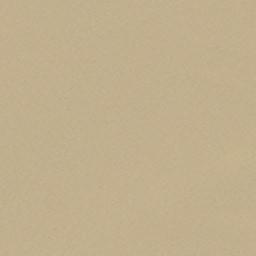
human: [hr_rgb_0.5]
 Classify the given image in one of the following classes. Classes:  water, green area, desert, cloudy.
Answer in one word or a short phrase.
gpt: desert